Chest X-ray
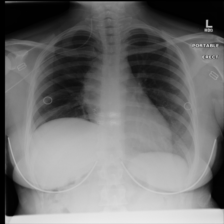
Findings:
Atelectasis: negative
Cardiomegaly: negative
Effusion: negative
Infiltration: negative
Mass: negative
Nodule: negative
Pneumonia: negative
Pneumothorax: negative
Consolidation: negative
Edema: negative
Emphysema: negative
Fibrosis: negative
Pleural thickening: negative
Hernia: negative